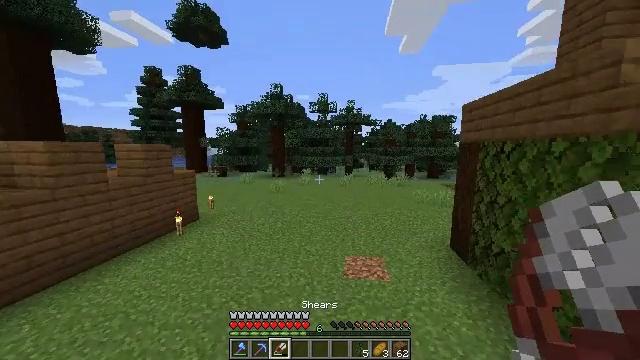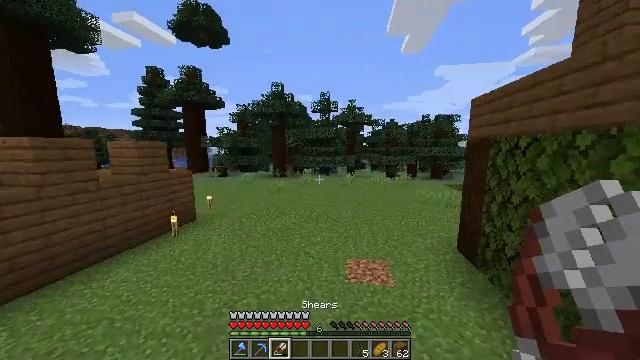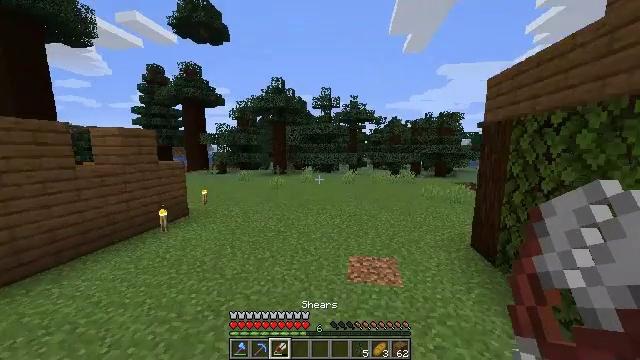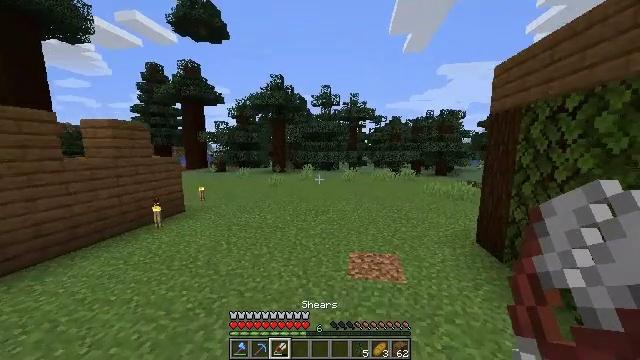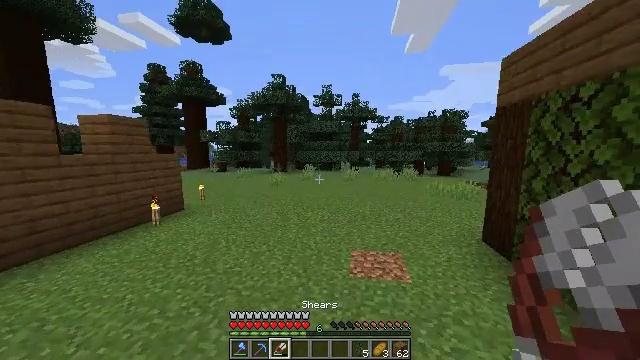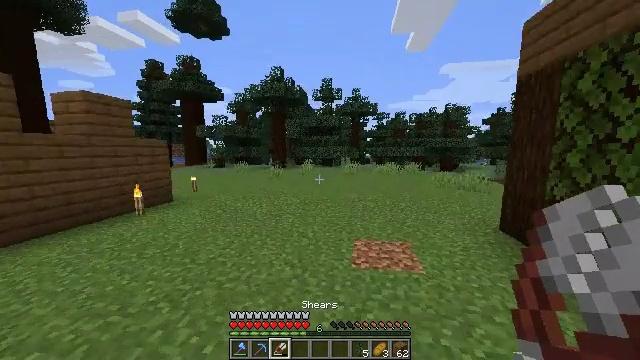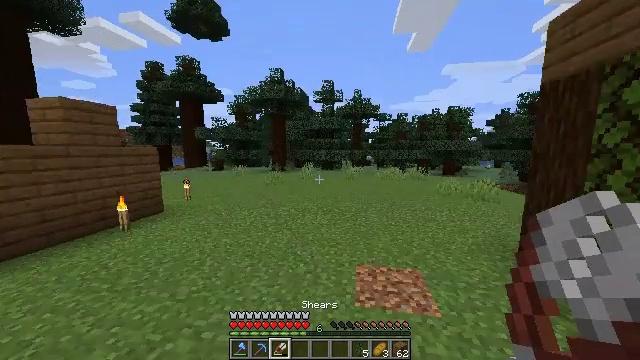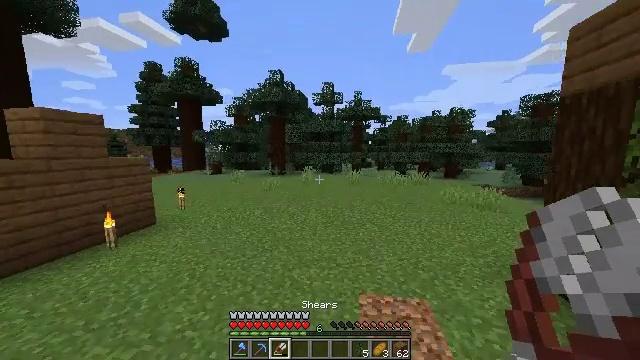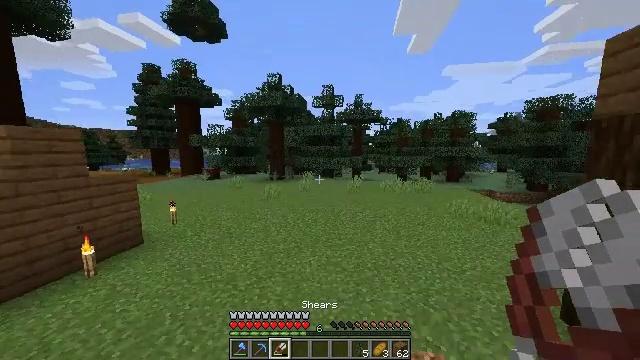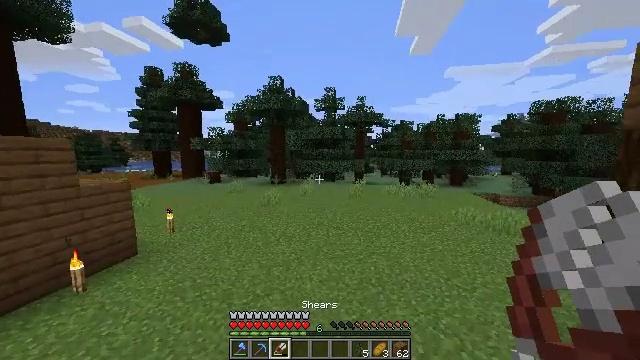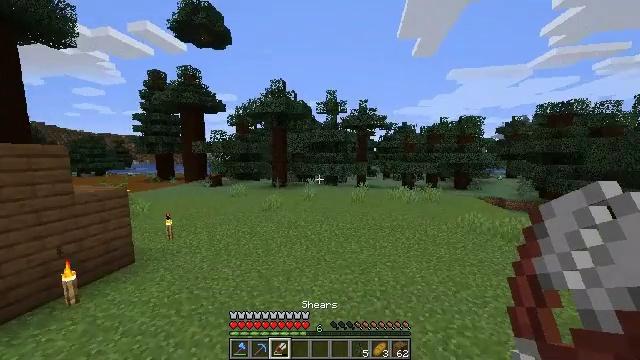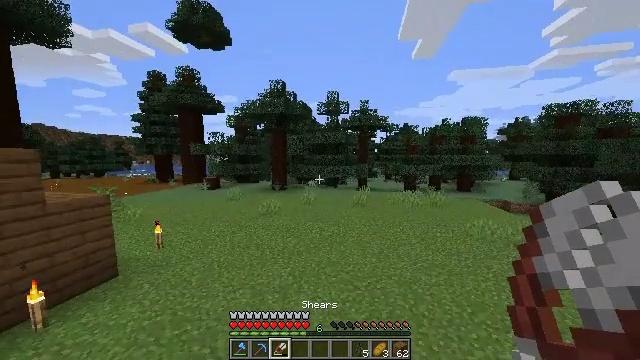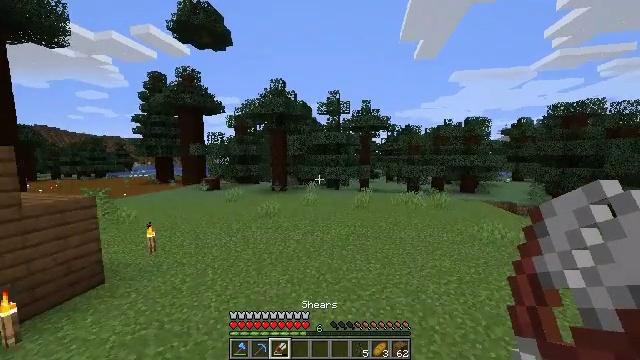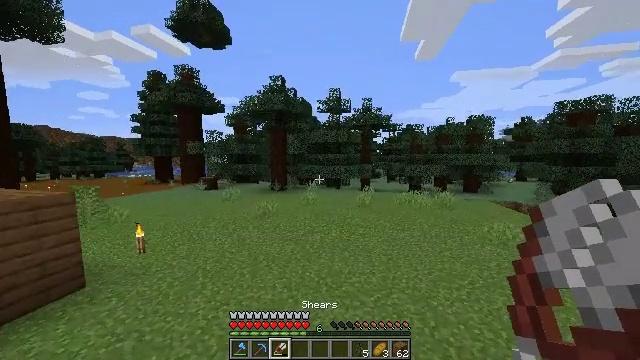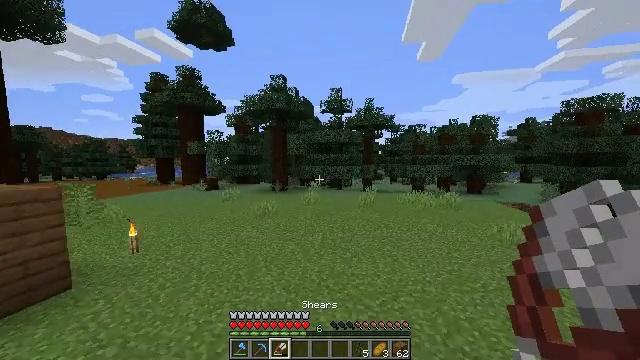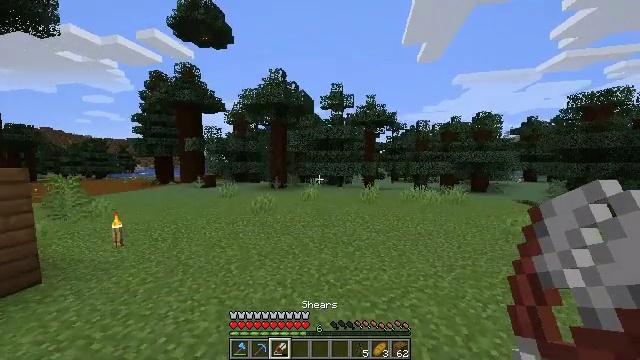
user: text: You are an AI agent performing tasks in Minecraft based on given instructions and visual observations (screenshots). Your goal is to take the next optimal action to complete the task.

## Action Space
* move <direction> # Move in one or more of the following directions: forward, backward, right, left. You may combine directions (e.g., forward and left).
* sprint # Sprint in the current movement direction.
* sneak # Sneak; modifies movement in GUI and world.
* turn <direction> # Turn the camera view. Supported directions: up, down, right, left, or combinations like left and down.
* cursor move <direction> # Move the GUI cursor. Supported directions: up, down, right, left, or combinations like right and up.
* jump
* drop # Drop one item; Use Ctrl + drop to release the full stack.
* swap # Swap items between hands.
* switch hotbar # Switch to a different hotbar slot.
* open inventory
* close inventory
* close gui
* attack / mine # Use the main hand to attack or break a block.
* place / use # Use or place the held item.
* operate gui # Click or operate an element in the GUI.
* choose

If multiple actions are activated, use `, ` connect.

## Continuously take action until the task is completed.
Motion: motion action
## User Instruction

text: Collect spruce leaves for landscaping.
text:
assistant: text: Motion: move forward, sprint, jump
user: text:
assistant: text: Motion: move forward, sprint, jump
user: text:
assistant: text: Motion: move forward, sprint, jump
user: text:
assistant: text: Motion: move forward, sprint, jump
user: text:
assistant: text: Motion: move forward, sprint, jump
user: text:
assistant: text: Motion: move forward, sprint, jump
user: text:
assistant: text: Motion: move forward, sprint, jump
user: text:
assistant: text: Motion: move forward, sprint, jump
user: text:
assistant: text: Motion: move forward, sprint, jump
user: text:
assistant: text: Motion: move forward, sprint, jump
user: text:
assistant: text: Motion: move forward, sprint, jump
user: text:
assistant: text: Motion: move forward, sprint, jump
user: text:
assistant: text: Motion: move forward, sprint, jump
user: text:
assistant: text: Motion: move forward, sprint, jump
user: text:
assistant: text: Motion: move forward, sprint, jump
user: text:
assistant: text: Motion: move forward, sprint, jump
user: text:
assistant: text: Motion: move forward, sprint, jump
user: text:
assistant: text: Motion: move forward, sprint, jump
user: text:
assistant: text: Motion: move forward, sprint, jump
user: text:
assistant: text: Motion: move forward, sprint
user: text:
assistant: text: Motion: move forward, sprint
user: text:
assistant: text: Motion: move forward, sprint, turn right
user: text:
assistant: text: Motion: move forward, sprint, turn right and up, jump
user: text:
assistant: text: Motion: move forward, sprint, jump
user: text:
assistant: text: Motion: move forward, sprint, jump
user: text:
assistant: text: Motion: move forward, sprint, jump
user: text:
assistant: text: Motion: move forward, sprint, jump
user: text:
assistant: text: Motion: move forward, sprint, jump
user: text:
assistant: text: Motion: move forward, sprint, jump
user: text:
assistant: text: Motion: move forward, sprint, jump